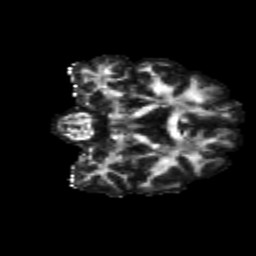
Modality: FA
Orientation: coronal
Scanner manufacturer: siemens
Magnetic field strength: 3 T
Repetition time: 4.16 s
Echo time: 0.0806 s